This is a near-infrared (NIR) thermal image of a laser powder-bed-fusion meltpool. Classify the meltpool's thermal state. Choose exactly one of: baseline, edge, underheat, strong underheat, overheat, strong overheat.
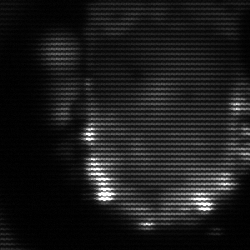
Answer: baseline